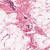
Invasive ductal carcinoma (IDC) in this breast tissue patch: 0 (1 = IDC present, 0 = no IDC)